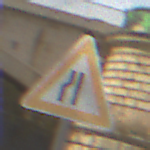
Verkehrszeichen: EinseitigVerengteFahrbahnLinks
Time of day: MorningAfternoon
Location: Outdoor (Suburban)
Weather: PartlyCloudy
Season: NotSpecified
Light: Natural